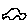
Label: car